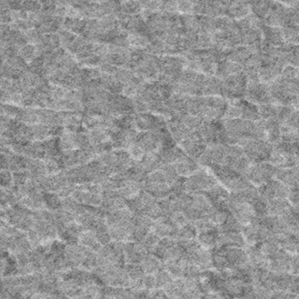
Label: frost